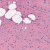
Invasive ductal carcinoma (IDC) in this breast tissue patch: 0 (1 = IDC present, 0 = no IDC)